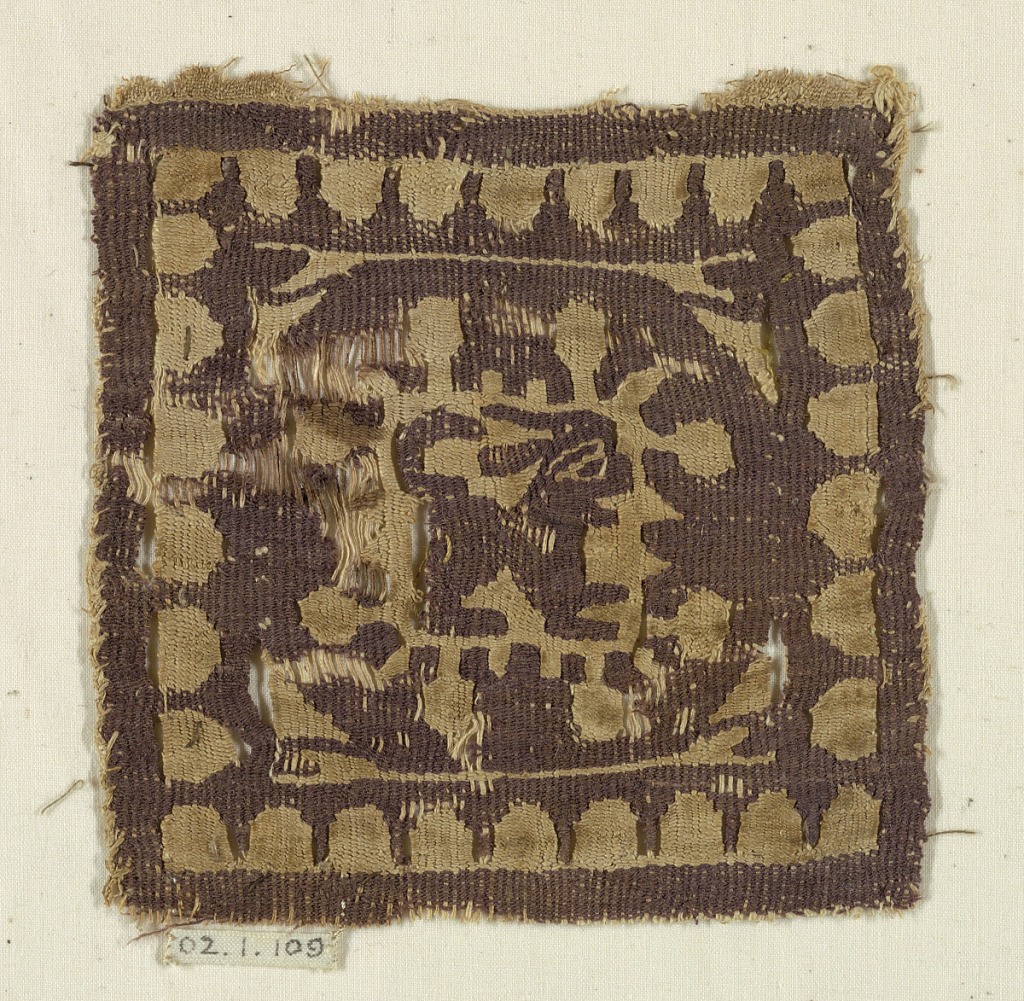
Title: Fragment
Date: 4th–5th century
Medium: Warp; S-spun linen. Wefts; Z-spun linen, Z-spun wool Technique: slit tapestry
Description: A square, monochrome tapestry, depicting a hare within a scalloped frame.